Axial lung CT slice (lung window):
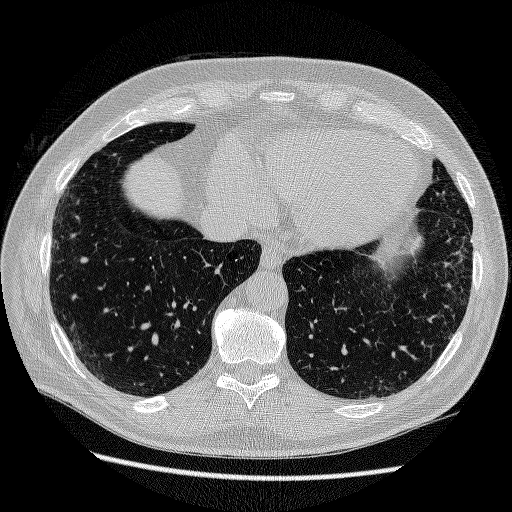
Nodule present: no